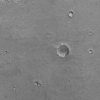
Atmospheric dust classification: not_dusty